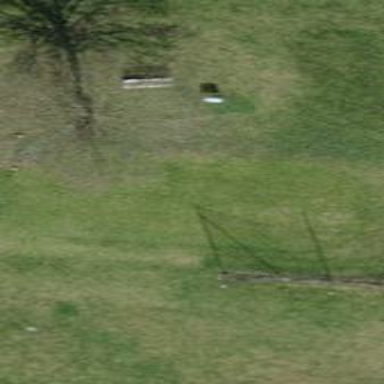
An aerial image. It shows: Grassy area designated as golf tee.